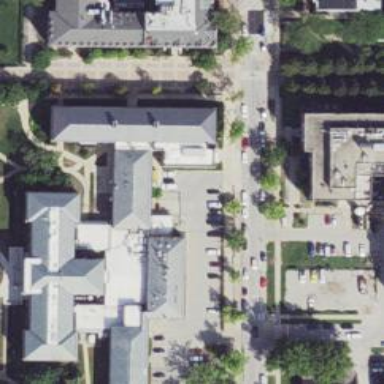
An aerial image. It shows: University building.